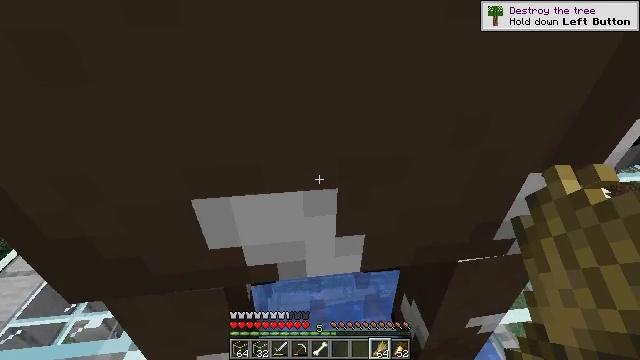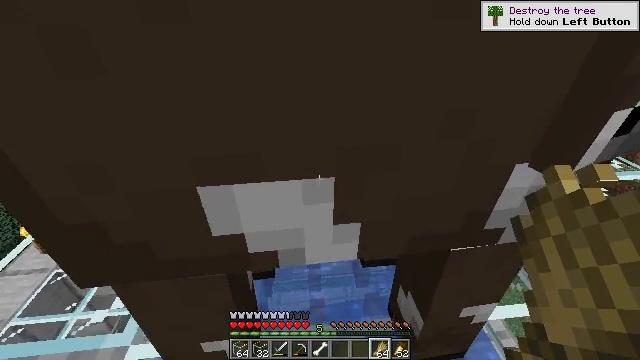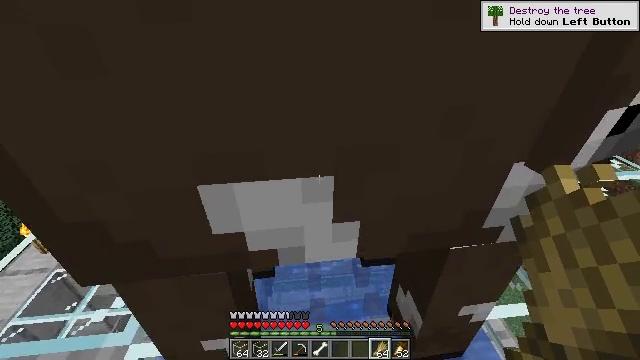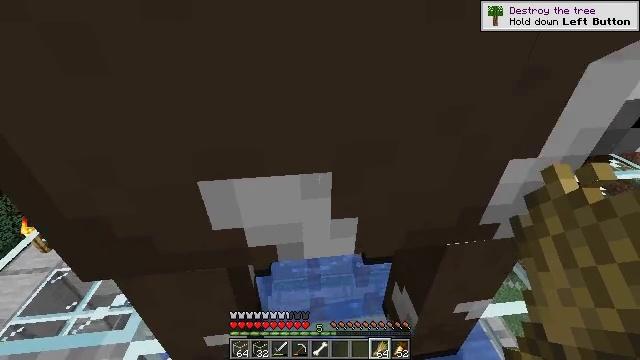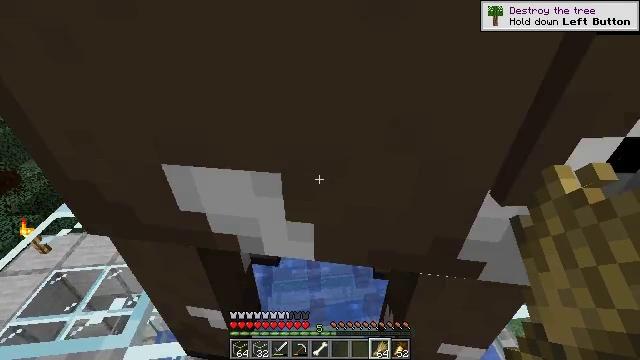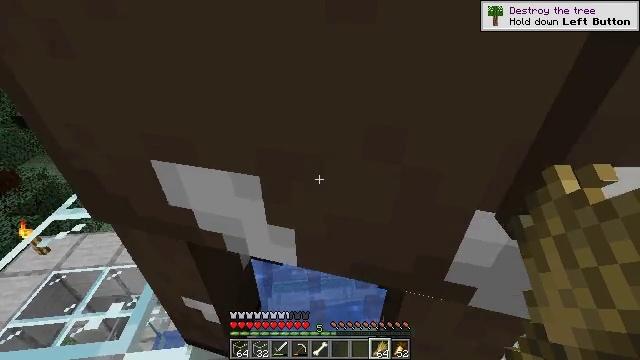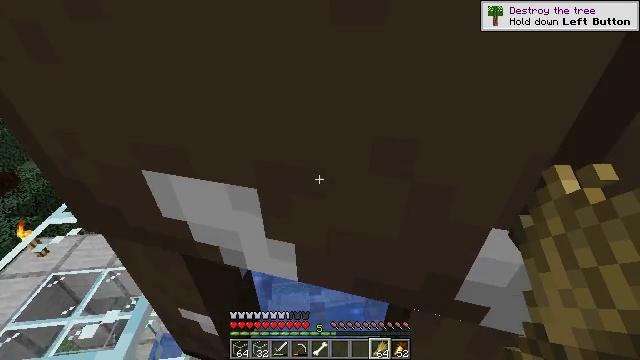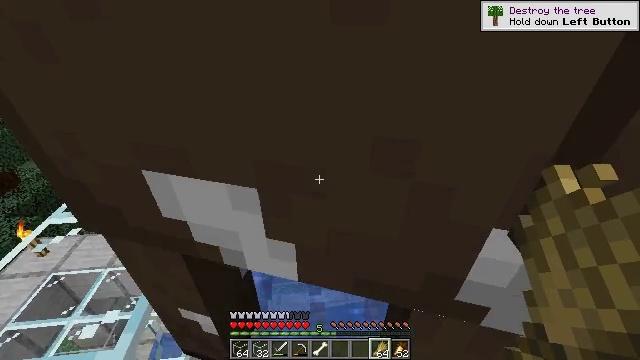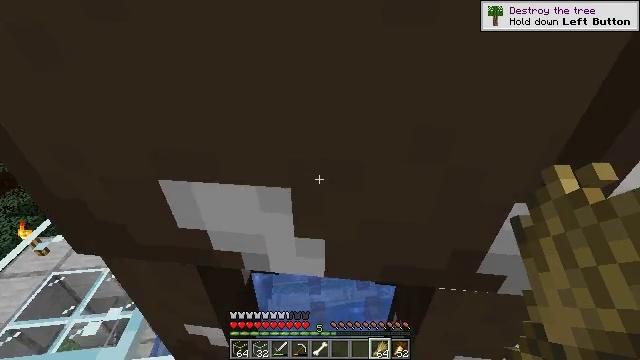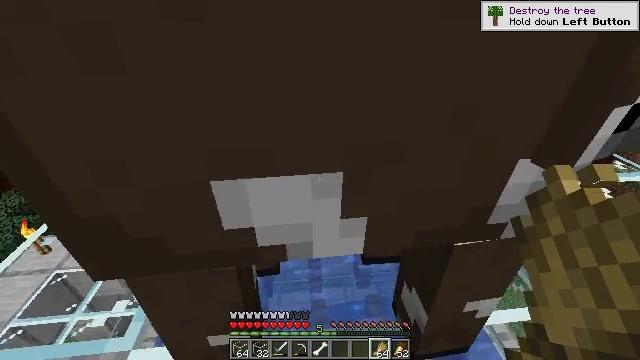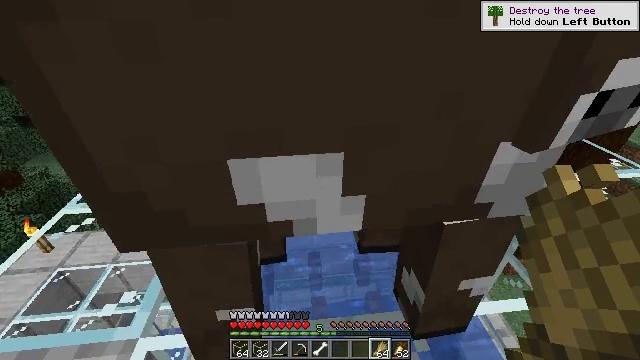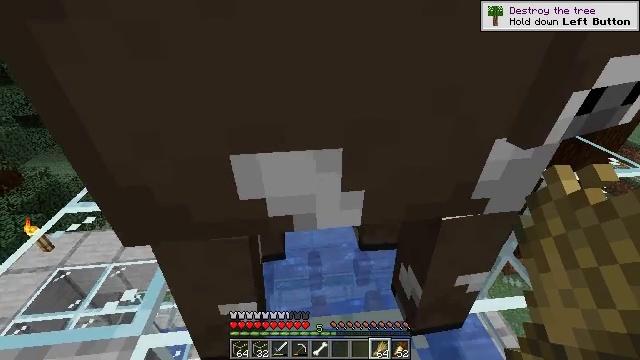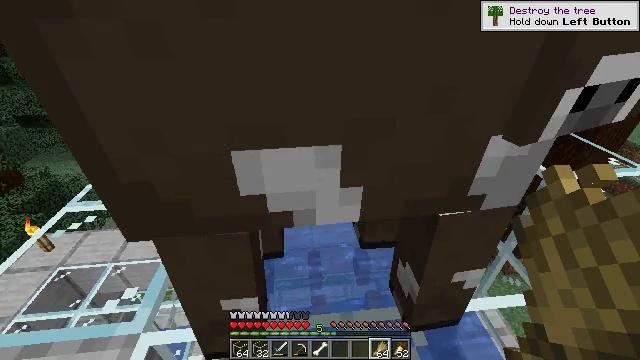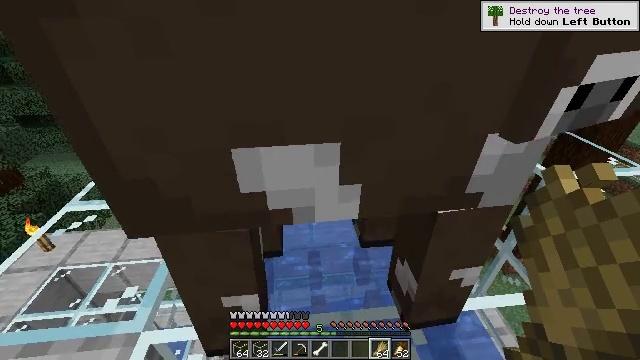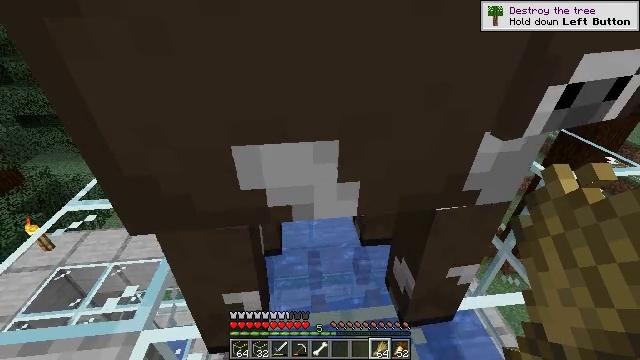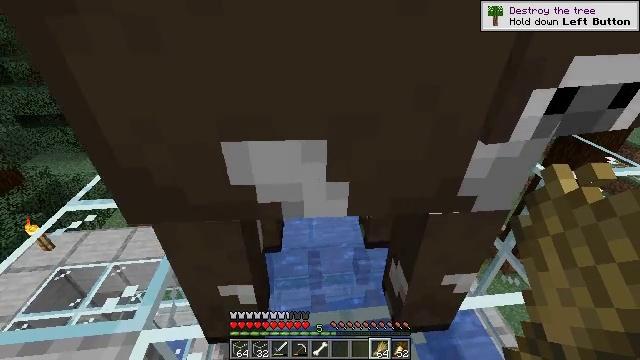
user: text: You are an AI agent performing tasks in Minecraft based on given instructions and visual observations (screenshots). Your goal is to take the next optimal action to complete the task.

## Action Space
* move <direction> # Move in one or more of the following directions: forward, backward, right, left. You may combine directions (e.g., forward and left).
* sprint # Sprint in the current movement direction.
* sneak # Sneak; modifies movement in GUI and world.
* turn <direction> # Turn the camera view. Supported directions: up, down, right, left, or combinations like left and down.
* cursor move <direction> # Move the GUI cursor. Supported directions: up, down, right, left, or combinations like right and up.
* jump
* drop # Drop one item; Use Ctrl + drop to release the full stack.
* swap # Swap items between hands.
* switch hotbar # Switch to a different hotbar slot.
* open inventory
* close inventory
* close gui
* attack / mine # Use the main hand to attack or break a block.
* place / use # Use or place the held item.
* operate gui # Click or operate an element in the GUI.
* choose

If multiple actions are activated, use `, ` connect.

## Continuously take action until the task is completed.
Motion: motion action
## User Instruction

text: Reclaim the spruce fence for reuse.
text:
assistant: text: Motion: sneak
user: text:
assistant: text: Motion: sneak
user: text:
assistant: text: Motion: sneak
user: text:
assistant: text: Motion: move forward, sneak
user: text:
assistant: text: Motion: move forward, sneak
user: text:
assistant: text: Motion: move forward, sneak
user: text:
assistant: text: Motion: move forward, sneak
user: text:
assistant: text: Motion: move forward, sneak
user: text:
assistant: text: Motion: sneak
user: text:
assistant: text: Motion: sneak
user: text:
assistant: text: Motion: sneak
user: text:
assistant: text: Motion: sneak
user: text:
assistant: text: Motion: sneak
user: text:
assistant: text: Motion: sneak
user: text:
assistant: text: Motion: sneak
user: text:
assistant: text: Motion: sneak
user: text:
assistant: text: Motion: sneak
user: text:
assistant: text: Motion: sneak
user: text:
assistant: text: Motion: sneak
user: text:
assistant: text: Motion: sneak
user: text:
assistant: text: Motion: move forward, sneak
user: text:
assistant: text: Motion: move forward, sneak
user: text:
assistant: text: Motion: move forward, sneak
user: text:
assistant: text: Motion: move forward, sneak
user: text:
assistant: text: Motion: move forward, sneak
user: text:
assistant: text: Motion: sneak
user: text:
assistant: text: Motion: sneak
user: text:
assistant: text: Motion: sneak
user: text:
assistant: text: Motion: sneak
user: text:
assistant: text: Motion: sneak